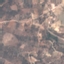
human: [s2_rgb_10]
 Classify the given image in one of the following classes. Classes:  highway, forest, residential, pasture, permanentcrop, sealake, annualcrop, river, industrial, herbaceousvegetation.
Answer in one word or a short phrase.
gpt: PermanentCrop